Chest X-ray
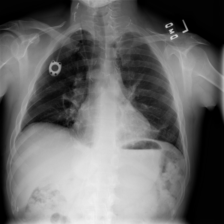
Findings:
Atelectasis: negative
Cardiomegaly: negative
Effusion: negative
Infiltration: negative
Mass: negative
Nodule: negative
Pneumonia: negative
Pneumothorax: positive
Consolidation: negative
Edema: negative
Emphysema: negative
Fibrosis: negative
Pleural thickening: negative
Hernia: negative